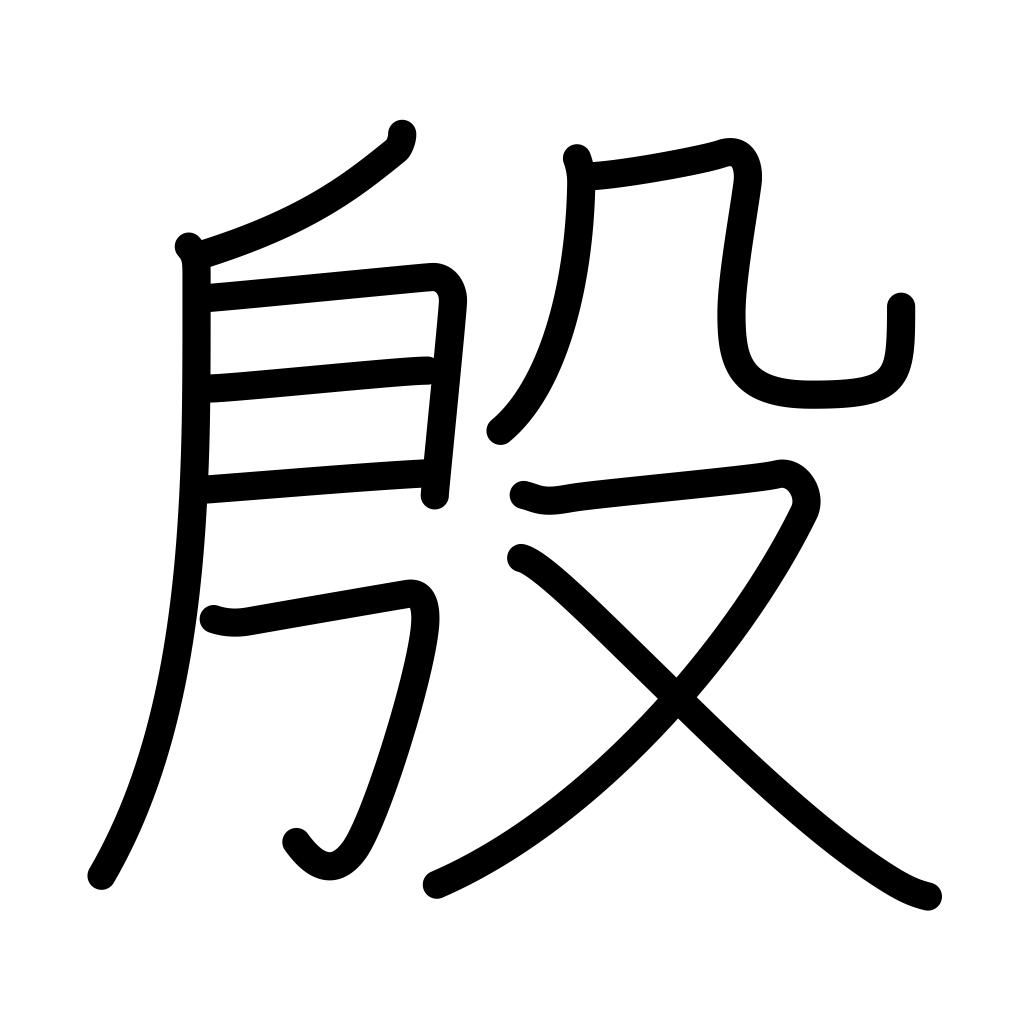
Meaning: flourishing